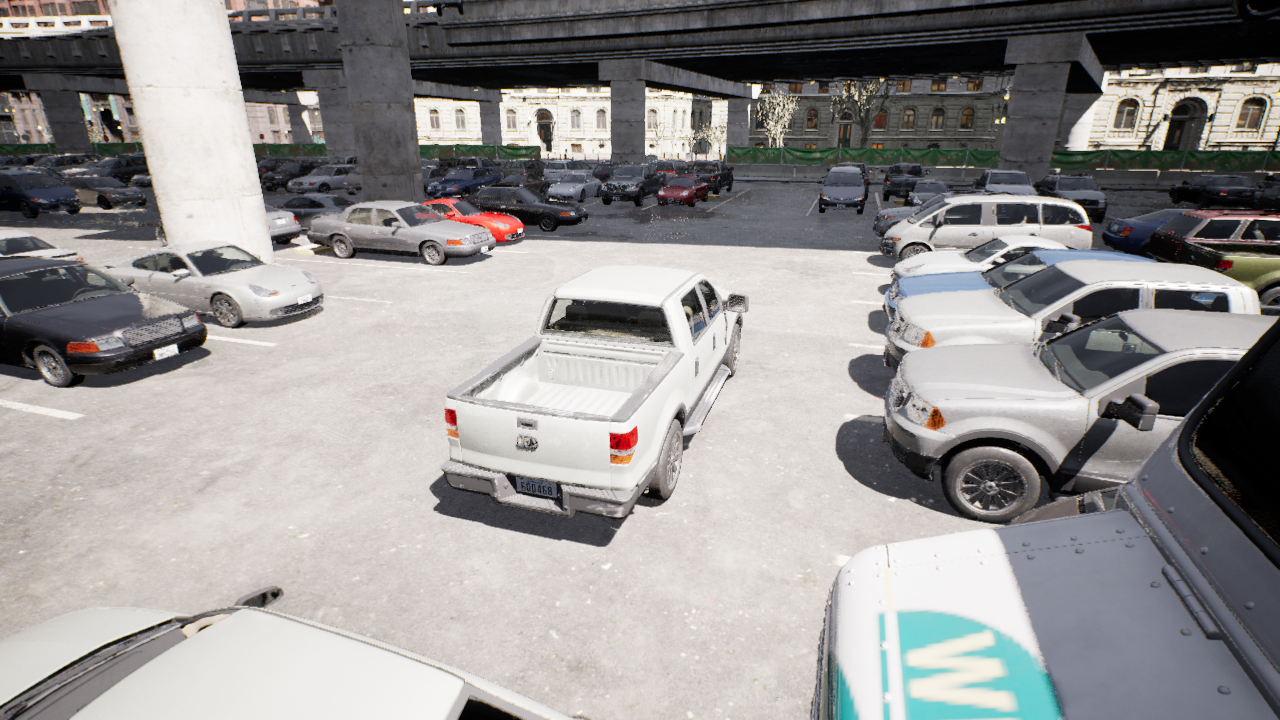
Venue: arterial
Lighting: clear day
Vehicle rig: pickup